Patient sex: M
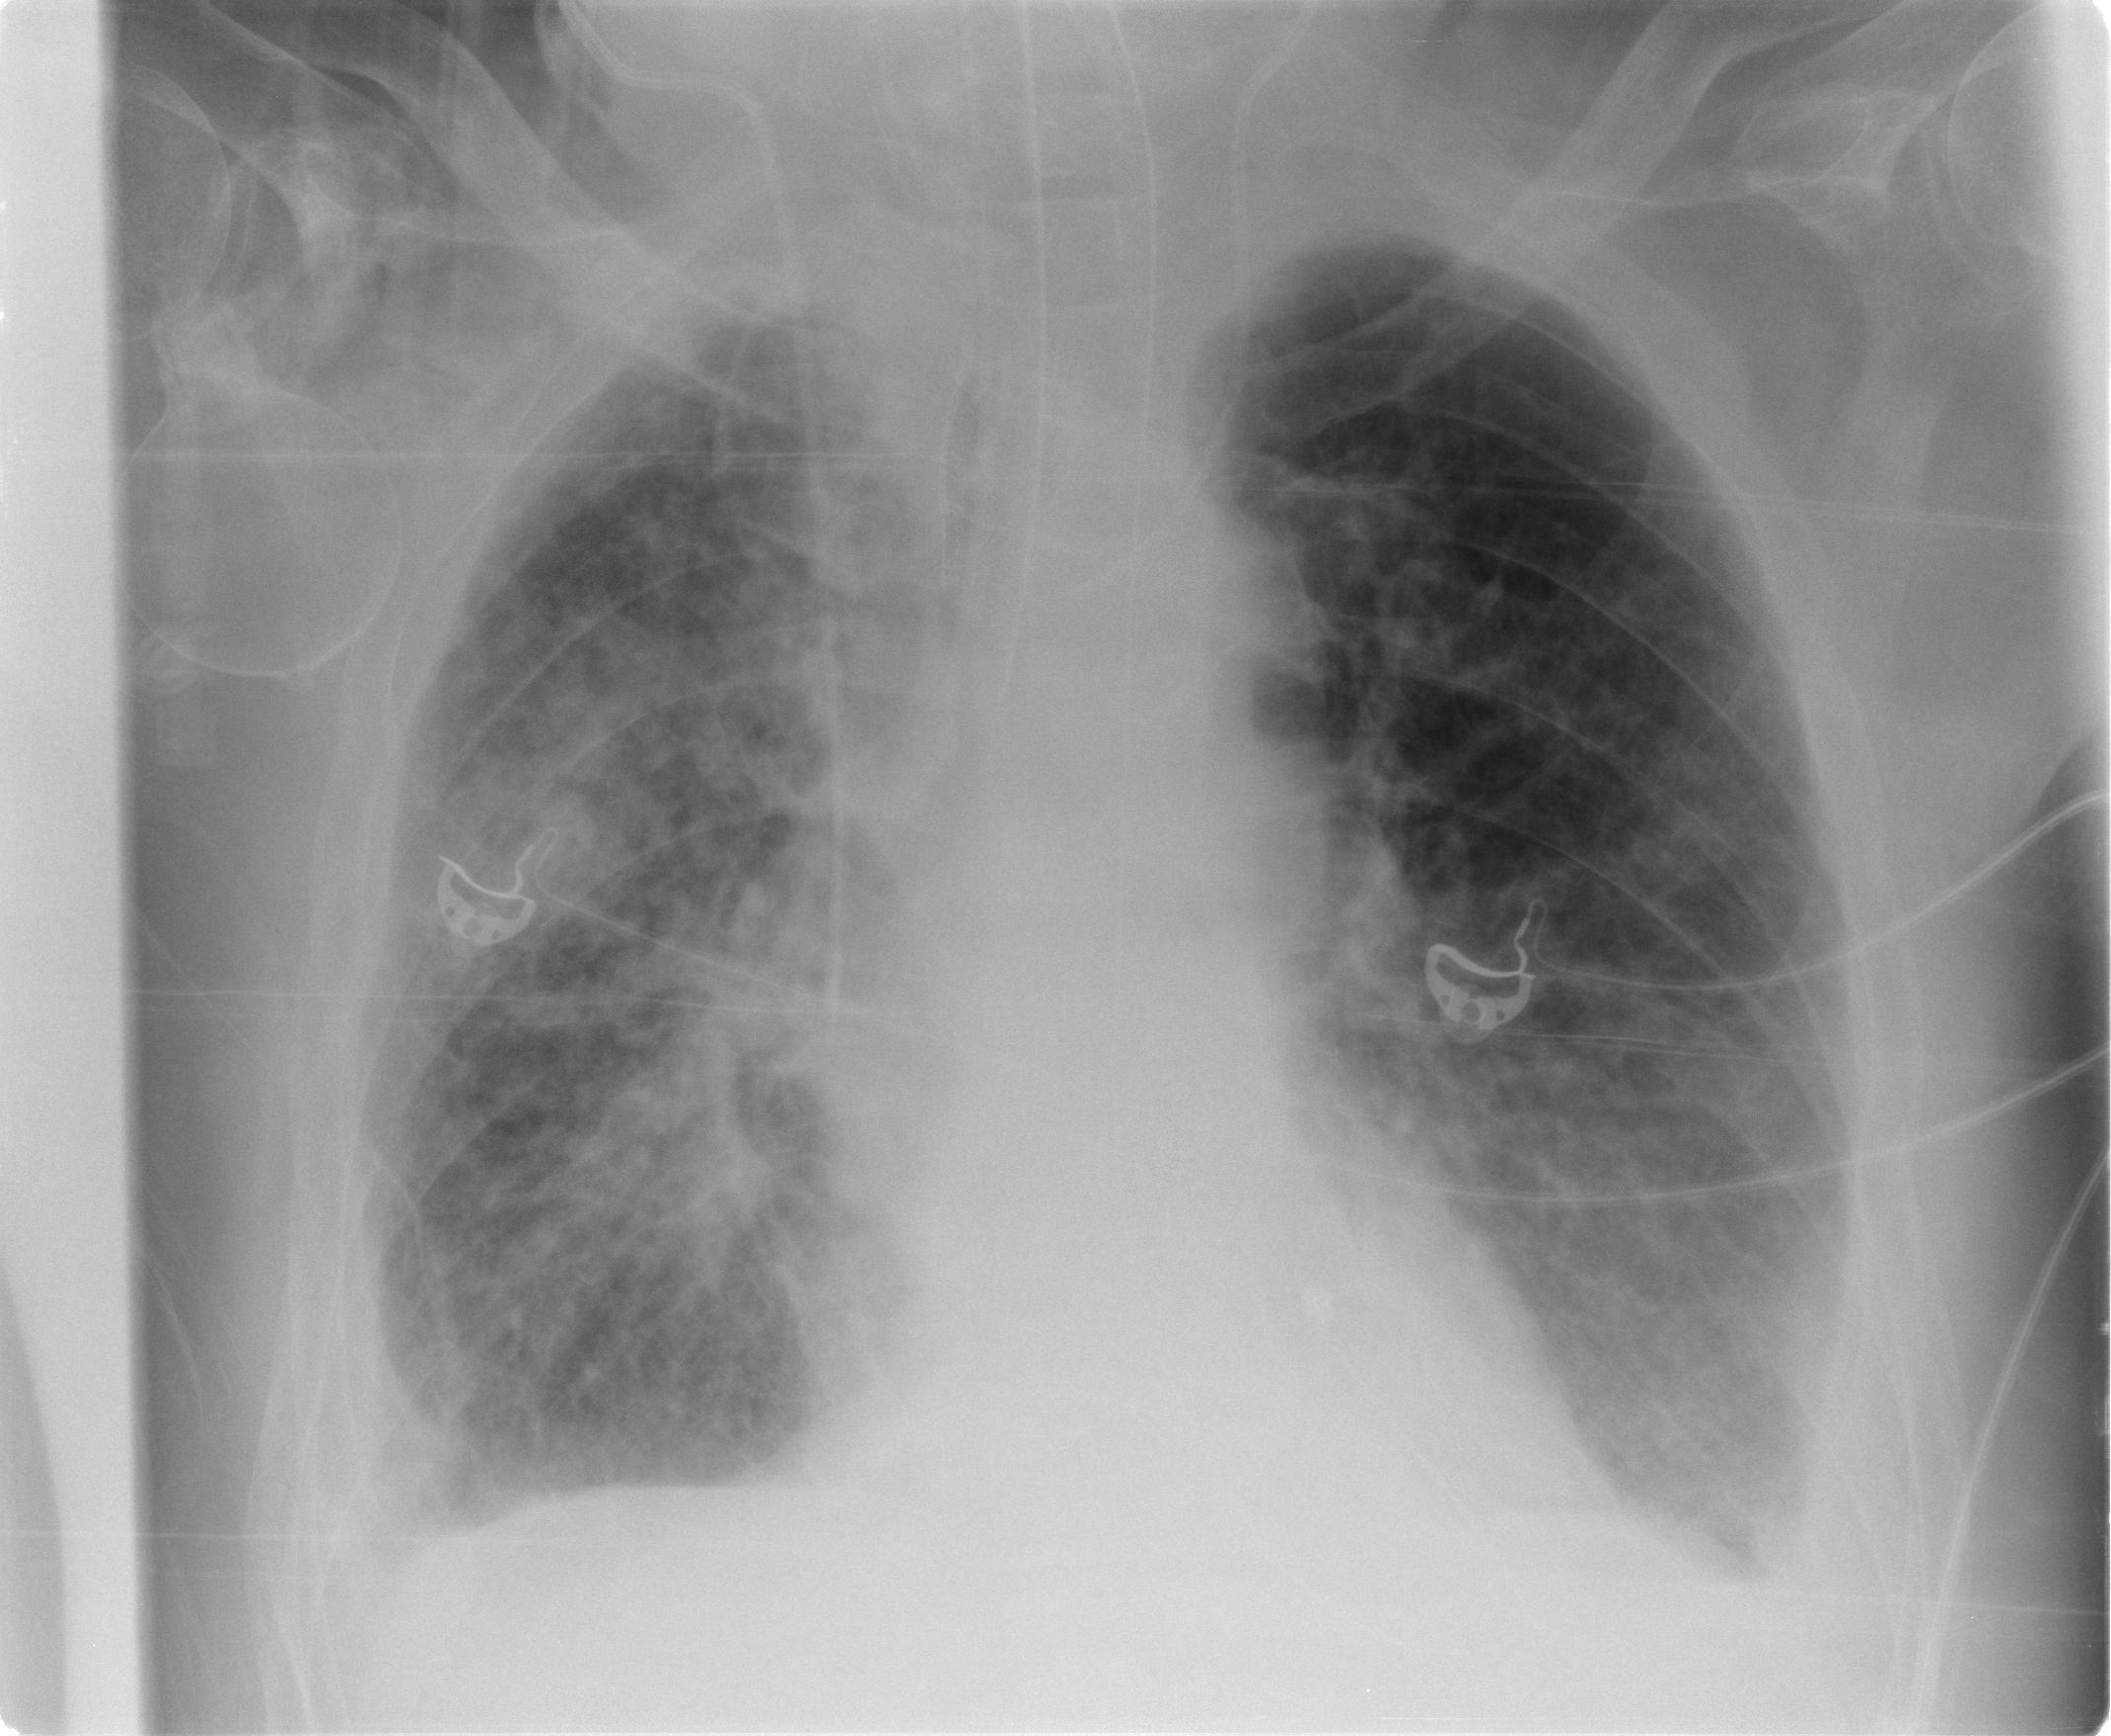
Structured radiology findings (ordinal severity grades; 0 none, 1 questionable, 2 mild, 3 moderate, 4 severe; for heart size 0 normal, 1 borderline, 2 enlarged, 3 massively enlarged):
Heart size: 0
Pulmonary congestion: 0
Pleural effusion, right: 2
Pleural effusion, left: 2
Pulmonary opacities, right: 3
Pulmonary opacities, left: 2
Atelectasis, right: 2
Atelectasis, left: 2